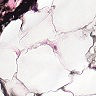
Metastatic tissue present: no